Question: I'm trying to implement animation <URL> does show the glitch.

Unreveal use complex set of animations:
- - - -
I tried to set 'background'/'foreground'/'tint' of layouts to '@null'/'@android:color/transparent' and e.t.c., but it doesn't help at all.
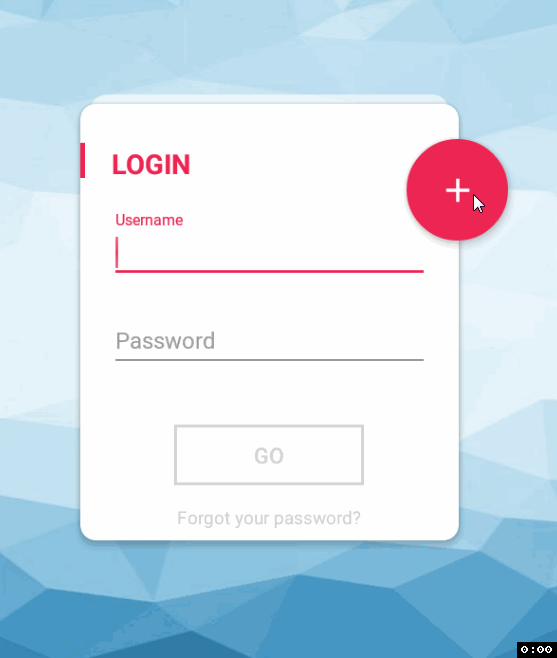
Answer: The glitch occurs only with 3 things at once in code:
- 'CircularReveal'- 'CircularReveal'- 'clipChildren=false'
I needed to use 'clipChildren' to make effect of moving 'CircularReveal' circle with stable content which do not move, except for close-button.
As I can guess, the problem was with clipping. 'CircularReveal' use clipping, 'clipChildren' use it too, and then 'alpha' made it dirty (black). I can't comprehend why it is happening in Android SDK, but I have a solution:
disable 'clipChildren' (set it 'true') when you don't need it. I did it on unreveal animation. Result is below:

P.S.
If you have more specific answer with details on the cause of the glitch, I would gladly mark your answer as correct one.
P.P.S.
For anyone, who interested in animation implementation, I <URL>.